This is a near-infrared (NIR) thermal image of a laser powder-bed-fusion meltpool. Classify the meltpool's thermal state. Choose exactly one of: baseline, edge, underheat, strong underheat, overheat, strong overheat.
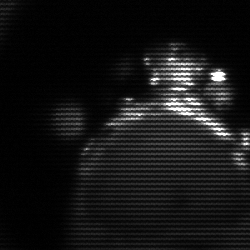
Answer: edge